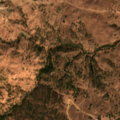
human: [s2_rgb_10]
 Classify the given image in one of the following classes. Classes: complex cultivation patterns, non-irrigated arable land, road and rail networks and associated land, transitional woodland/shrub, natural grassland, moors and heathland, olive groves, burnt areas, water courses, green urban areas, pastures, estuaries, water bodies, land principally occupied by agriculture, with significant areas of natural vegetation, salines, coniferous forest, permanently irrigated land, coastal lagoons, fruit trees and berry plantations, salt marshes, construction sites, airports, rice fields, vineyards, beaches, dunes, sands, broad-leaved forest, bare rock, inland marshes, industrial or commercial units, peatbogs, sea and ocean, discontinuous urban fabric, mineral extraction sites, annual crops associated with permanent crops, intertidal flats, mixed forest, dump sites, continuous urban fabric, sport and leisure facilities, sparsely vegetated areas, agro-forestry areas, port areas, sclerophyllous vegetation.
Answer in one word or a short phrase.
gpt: agro-forestry areas, broad-leaved forest, transitional woodland/shrub